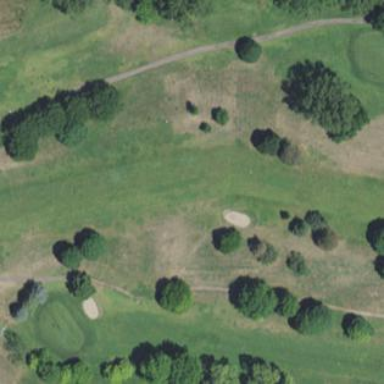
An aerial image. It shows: Golf fairway surrounded by grass.